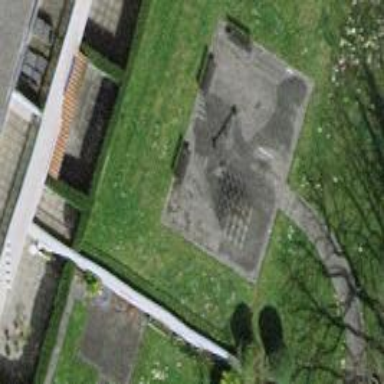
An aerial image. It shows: Bench for seating.